Interaction volume radius: 10 \u00c5
Interaction volume height: 25 \u00c5
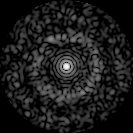
Disorder parameter: 0.8529